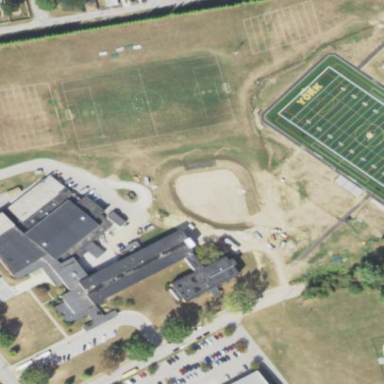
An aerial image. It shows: School.